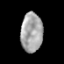
Tissue: prostate
Cell type: T cells
Senescence score: 0.6927
Nuclear area (px): 838
Mean DAPI intensity: 165.613